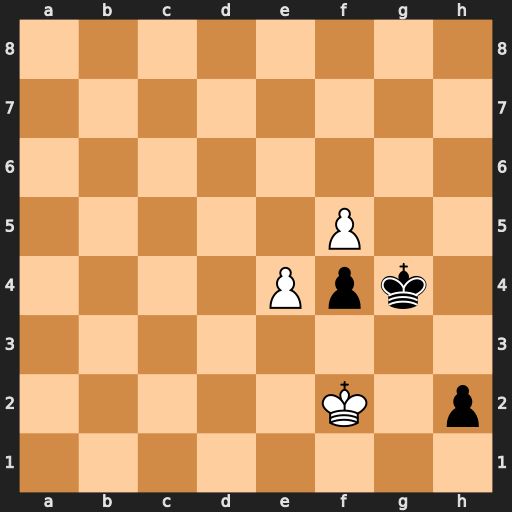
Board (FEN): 8/8/8/5P2/4Ppk1/8/5K1p/8
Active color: w
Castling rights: -
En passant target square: -
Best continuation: Kg2 f3+ Kxh2 f2 Kg2 f1=Q+ Kxf1